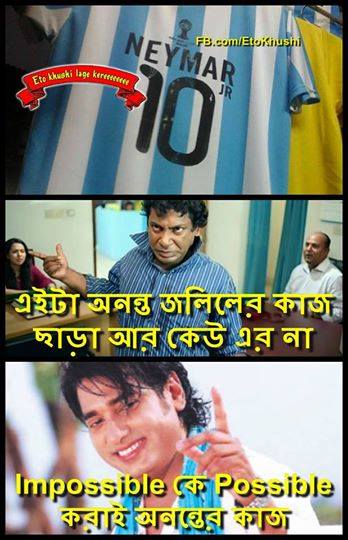
Caption: এইটা অনন্ত জলিলের কাজ ছাড়া আর কেউ এর না impossible কে possible করাই অনন্তের কাজ
Label: non-hate